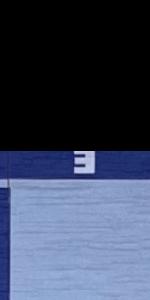
Label: Empty